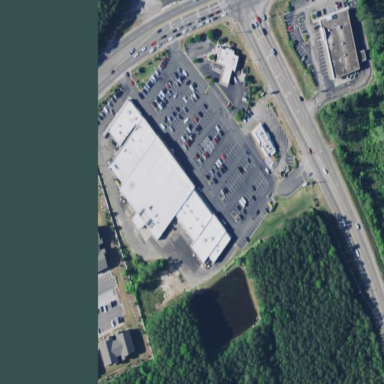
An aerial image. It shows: Retail area.